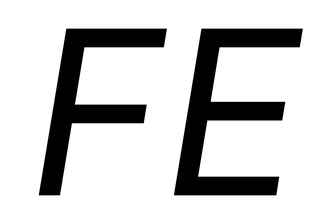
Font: Inter-Italic_Italic